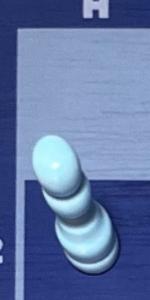
Label: Pawn_White